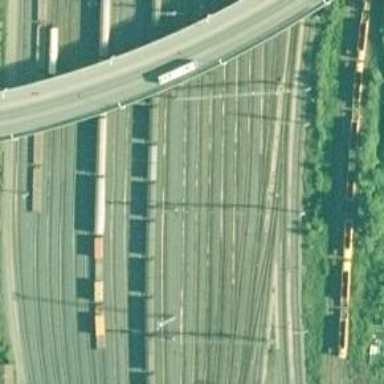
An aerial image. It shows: Railway signal.